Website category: auto
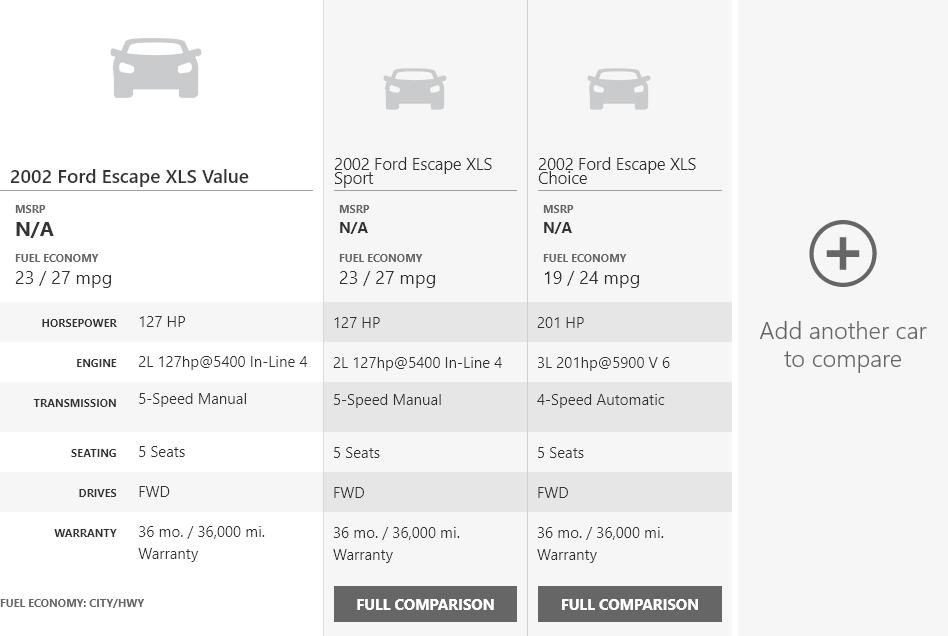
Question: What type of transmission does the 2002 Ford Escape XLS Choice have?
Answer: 4-Speed Automatic

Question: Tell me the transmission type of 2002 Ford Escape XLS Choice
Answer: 4-Speed Automatic

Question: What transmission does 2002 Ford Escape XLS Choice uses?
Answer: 4-Speed Automatic

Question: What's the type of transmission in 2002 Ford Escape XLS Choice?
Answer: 4-Speed Automatic

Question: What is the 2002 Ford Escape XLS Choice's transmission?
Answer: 4-Speed Automatic

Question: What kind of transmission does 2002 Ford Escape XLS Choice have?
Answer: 4-Speed Automatic

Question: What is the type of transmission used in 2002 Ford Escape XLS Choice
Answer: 4-Speed Automatic

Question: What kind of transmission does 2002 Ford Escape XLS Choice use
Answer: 4-Speed Automatic

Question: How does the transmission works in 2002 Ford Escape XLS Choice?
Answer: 4-Speed Automatic

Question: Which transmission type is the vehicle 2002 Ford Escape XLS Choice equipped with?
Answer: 4-Speed Automatic

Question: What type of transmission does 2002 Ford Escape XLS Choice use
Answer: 4-Speed Automatic

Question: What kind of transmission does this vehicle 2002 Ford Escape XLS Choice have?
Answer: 4-Speed Automatic

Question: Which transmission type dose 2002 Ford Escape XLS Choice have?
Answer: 4-Speed Automatic

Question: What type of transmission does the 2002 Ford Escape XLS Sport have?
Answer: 5-Speed Manual

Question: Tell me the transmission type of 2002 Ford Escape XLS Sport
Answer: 5-Speed Manual

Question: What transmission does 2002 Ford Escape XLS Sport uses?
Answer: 5-Speed Manual

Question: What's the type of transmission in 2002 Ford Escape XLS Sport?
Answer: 5-Speed Manual

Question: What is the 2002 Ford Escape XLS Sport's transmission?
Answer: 5-Speed Manual

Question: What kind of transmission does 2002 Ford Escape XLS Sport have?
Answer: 5-Speed Manual

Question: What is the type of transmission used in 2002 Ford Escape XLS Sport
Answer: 5-Speed Manual

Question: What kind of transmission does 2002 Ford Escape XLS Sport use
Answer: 5-Speed Manual

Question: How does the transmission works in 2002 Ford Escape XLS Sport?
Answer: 5-Speed Manual

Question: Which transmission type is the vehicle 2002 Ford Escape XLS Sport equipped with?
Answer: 5-Speed Manual

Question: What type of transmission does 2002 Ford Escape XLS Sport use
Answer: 5-Speed Manual

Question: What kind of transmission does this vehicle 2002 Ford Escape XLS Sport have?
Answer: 5-Speed Manual

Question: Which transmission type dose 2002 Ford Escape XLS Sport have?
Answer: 5-Speed Manual

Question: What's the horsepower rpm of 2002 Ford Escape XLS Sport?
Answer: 127 HP

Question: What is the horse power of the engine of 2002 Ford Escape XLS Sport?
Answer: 127 HP

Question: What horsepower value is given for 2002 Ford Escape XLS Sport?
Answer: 127 HP

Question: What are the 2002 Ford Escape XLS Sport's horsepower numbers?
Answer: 127 HP

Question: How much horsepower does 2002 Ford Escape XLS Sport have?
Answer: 127 HP

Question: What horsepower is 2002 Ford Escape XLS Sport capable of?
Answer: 127 HP

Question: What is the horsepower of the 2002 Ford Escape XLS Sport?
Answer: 127 HP

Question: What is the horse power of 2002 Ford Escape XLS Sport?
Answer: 127 HP

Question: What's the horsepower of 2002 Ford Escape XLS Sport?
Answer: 127 HP

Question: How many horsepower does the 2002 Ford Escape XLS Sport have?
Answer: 127 HP

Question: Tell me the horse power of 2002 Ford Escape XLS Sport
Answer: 127 HP

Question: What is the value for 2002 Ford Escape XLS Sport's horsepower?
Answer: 127 HP

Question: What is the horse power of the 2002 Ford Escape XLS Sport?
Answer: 127 HP

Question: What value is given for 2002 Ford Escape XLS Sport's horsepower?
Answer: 127 HP

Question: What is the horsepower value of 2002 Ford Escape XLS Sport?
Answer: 127 HP

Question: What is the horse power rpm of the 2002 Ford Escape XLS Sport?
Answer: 127 HP

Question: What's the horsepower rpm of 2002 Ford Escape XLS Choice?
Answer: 201 HP

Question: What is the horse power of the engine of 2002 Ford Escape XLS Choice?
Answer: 201 HP

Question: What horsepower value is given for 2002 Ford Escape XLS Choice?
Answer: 201 HP

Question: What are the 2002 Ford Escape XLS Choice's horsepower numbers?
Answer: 201 HP

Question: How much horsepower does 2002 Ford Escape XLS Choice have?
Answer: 201 HP

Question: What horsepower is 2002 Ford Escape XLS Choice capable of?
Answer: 201 HP

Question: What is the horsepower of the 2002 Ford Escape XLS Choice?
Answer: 201 HP

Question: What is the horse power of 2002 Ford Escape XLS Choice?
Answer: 201 HP

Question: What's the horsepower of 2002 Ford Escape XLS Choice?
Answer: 201 HP

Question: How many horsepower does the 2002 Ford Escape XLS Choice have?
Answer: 201 HP

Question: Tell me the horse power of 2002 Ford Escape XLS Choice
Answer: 201 HP

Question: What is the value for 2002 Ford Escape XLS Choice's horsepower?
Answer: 201 HP

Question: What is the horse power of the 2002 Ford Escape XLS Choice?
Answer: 201 HP

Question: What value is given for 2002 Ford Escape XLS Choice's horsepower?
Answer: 201 HP

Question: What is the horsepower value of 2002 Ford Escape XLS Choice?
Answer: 201 HP

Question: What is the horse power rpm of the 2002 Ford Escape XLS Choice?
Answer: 201 HP

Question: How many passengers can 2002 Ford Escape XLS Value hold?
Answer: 5 Seats

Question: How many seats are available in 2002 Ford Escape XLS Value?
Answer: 5 Seats

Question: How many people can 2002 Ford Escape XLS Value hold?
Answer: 5 Seats

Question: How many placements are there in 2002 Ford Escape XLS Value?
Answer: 5 Seats

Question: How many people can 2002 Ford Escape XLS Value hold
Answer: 5 Seats

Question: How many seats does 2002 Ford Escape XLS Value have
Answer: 5 Seats